Field crop: tomato
Growth stage: 2
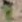
Species: solanum